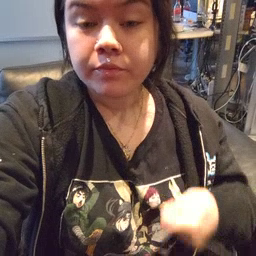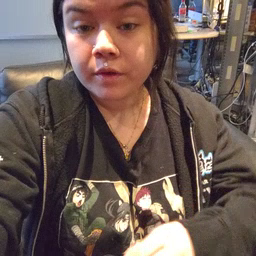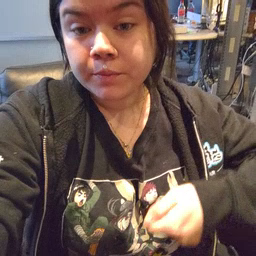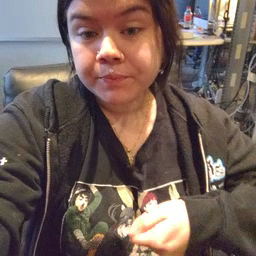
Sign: vacuum